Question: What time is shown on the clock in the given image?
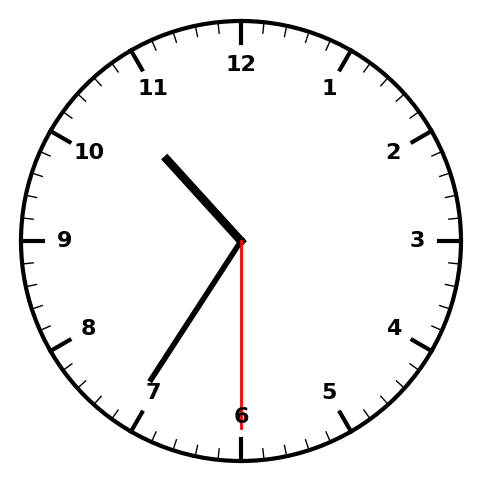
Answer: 10:35:30